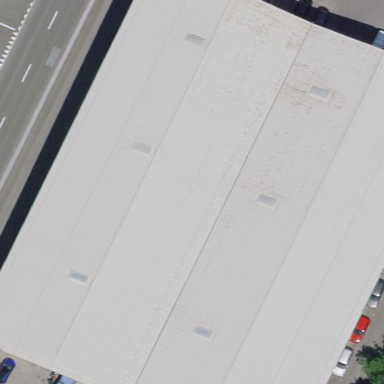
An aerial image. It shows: Industrial building.